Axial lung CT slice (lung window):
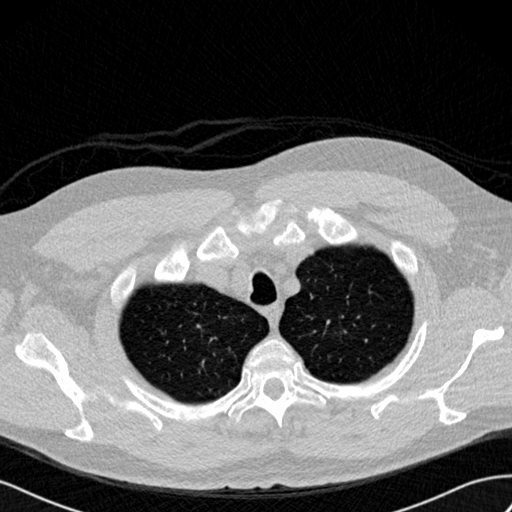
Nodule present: no